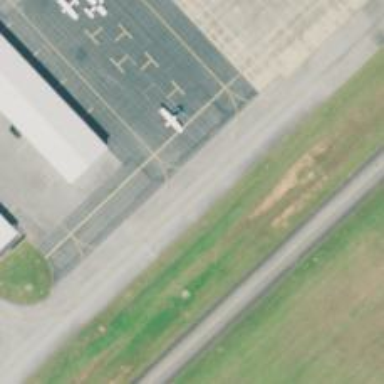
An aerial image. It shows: View of taxiway at the airport.